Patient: sex F, age 59
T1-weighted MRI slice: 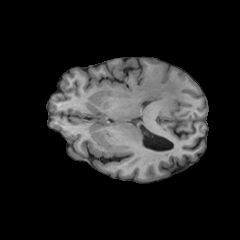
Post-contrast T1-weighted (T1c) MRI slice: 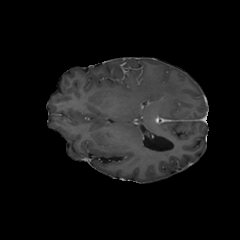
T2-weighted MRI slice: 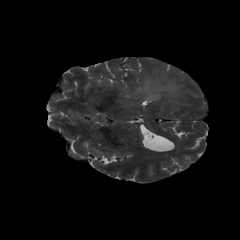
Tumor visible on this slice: yes
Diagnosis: Glioblastoma, IDH-wildtype
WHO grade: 4